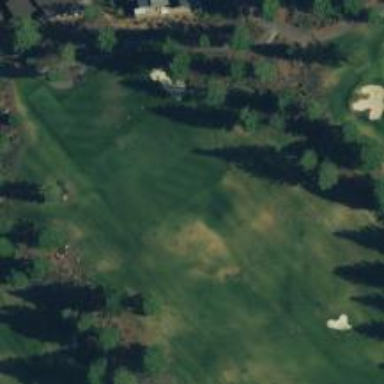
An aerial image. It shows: Golf tee.